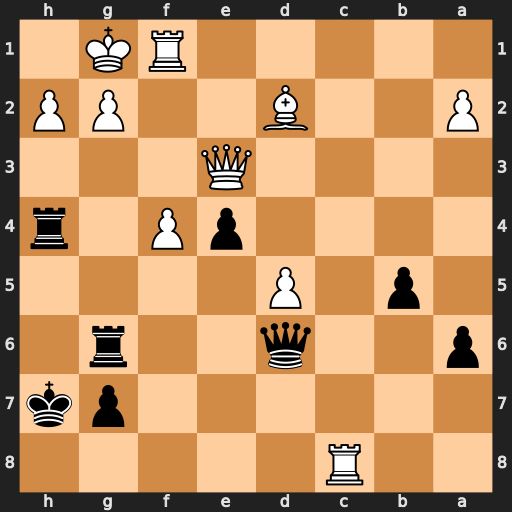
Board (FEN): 2R5/6pk/p2q2r1/1p1P4/4pP1r/4Q3/P2B2PP/5RK1
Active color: b
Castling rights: -
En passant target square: f3
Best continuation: exf3 Qxf3 Qxh2+ Kf2 Rf6 Qxf6 gxf6